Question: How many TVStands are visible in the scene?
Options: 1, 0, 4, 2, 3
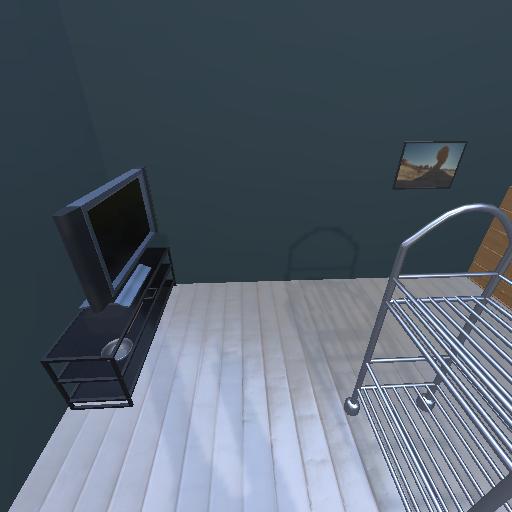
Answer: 1